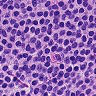
Metastatic tissue present: no